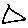
Label: triangle